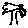
Label: tree